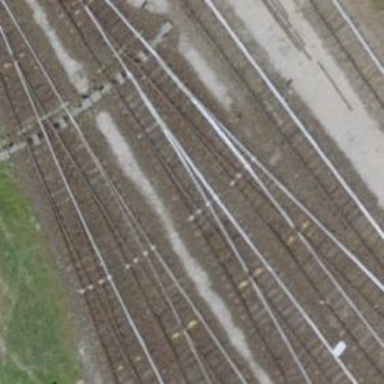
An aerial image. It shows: Railway yard in service.